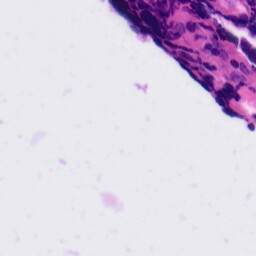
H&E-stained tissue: Tonsil